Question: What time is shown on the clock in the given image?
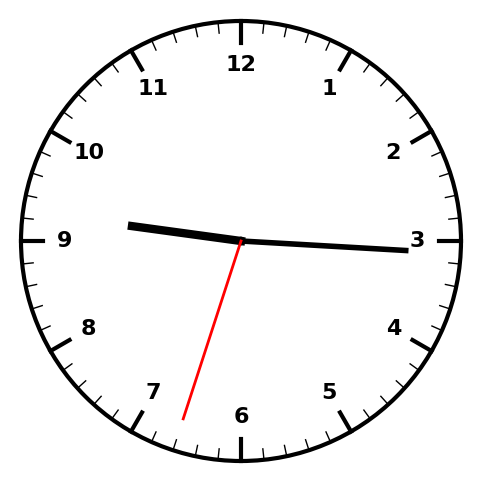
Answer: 09:15:33